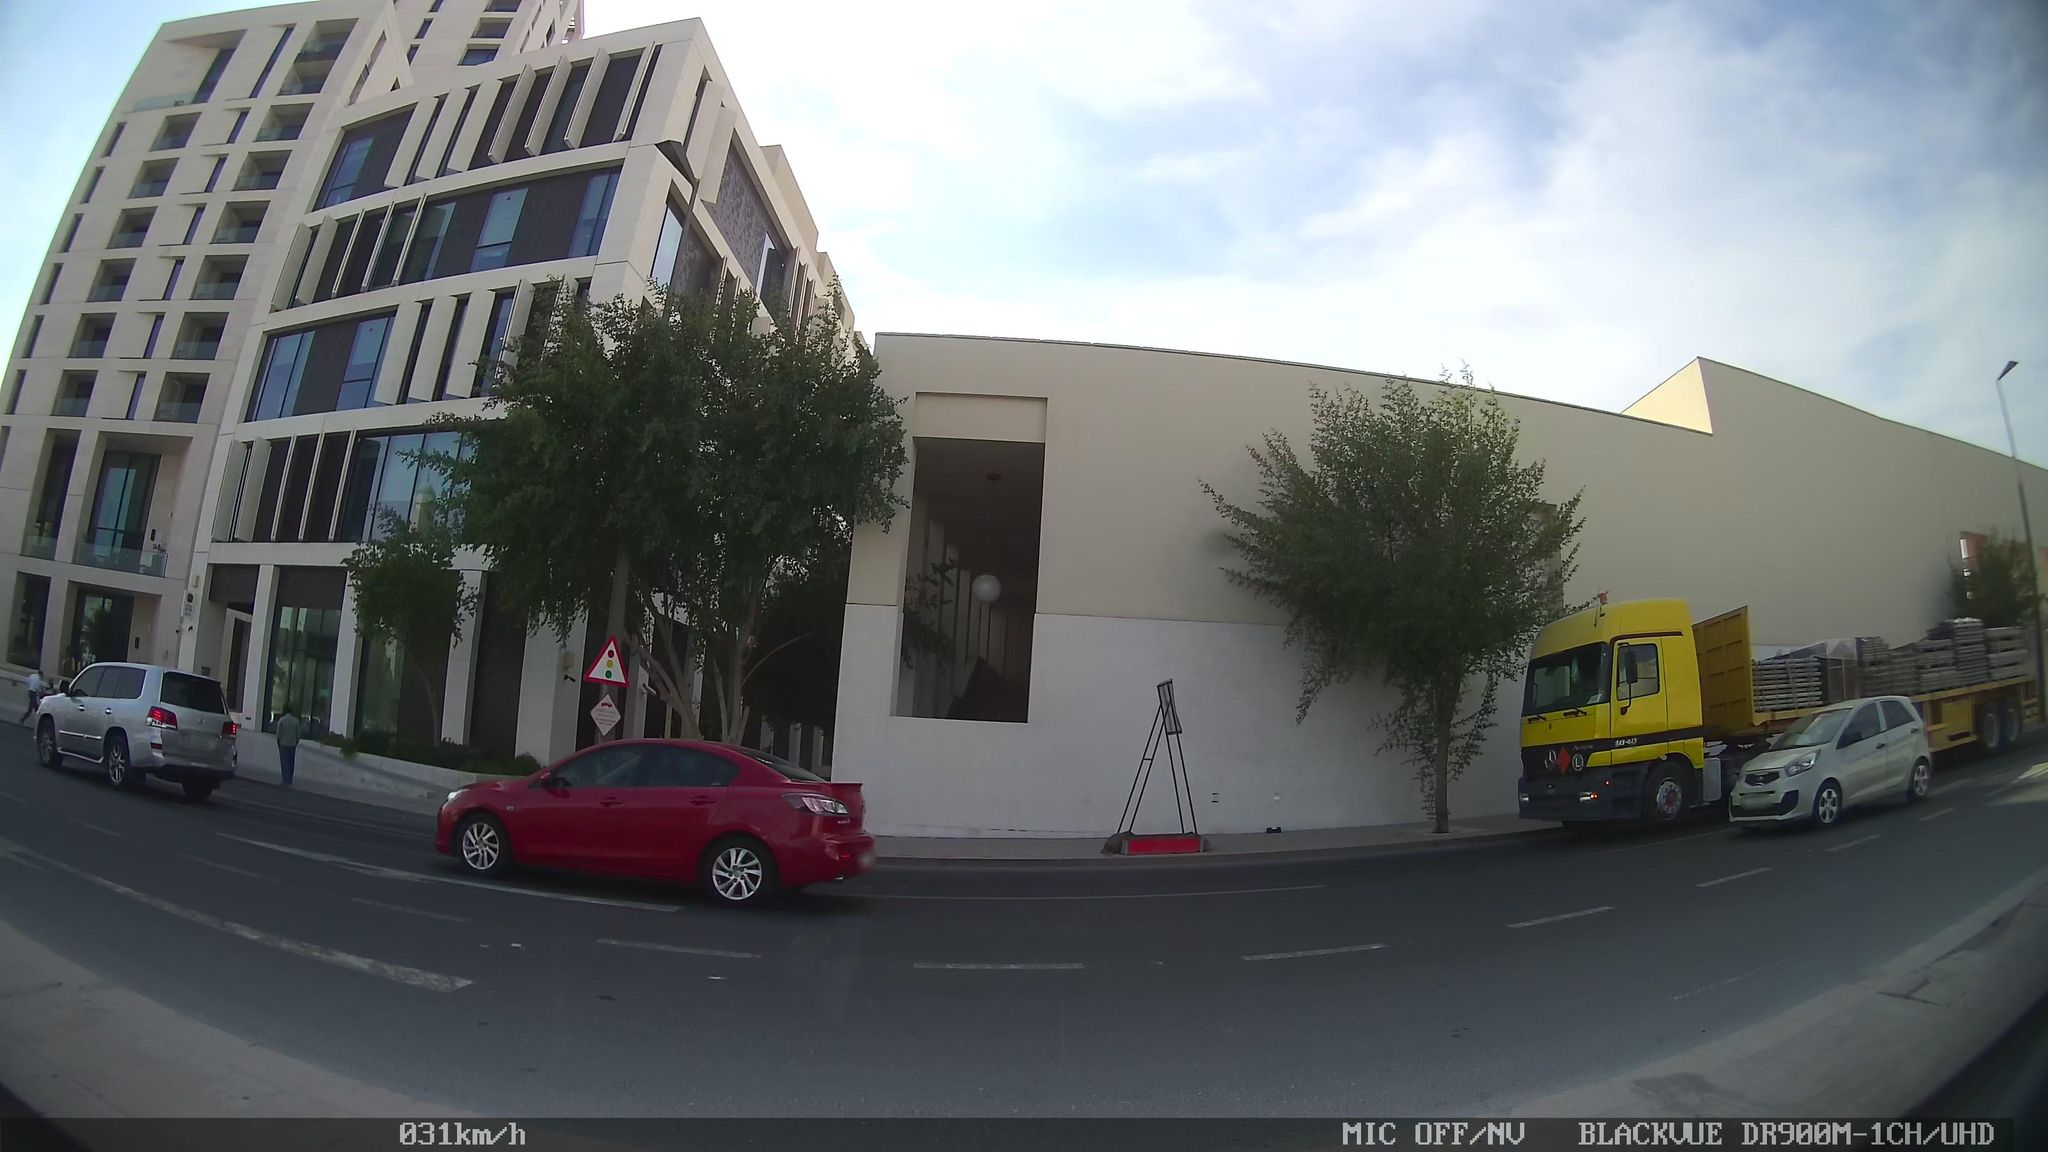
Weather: clear
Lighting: day
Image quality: good
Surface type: driving surface
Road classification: tertiary, tertiary_link
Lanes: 2, 1
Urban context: urban centre
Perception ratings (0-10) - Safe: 1.83, Lively: 5.18, Beautiful: 4.33, Boring: 2.73, Depressing: 8.91, Wealthy: 5.16